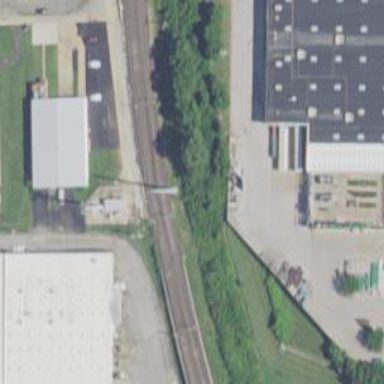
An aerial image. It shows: Light rail electrified with contact line.